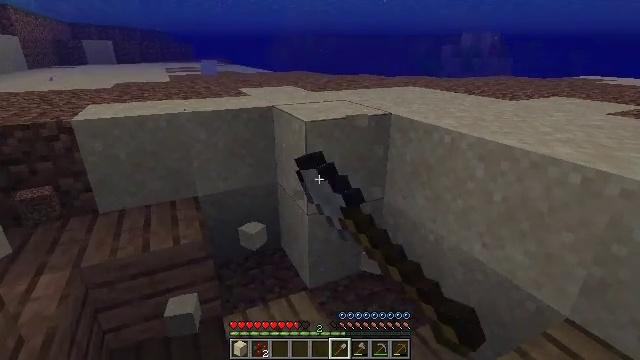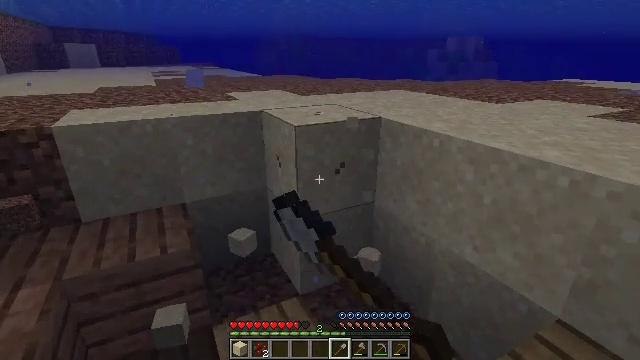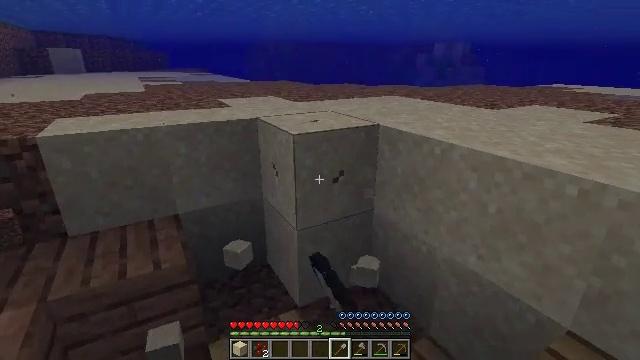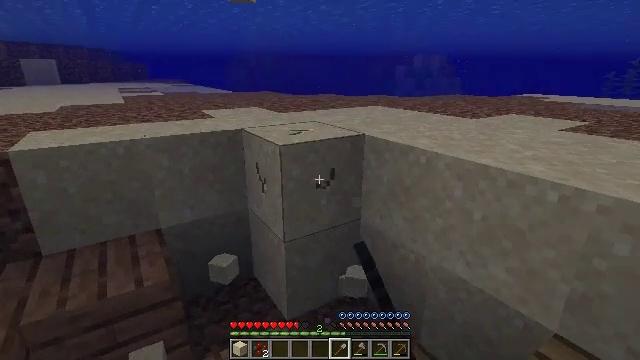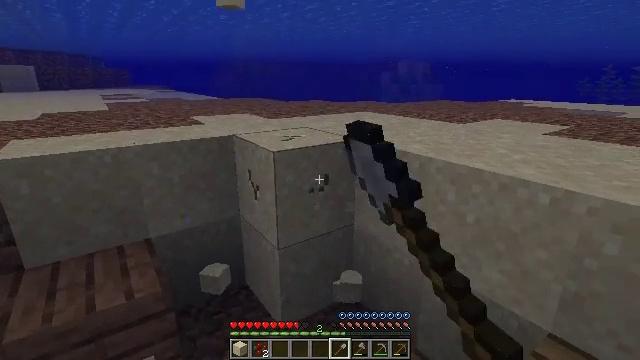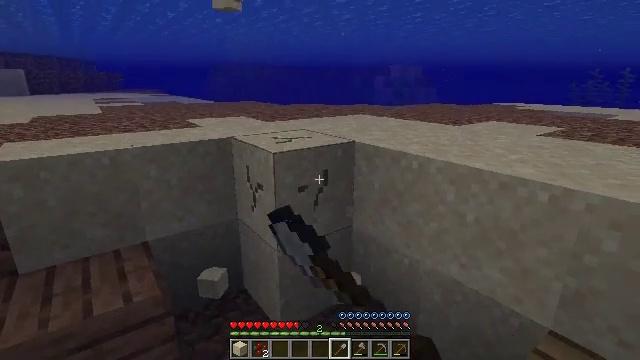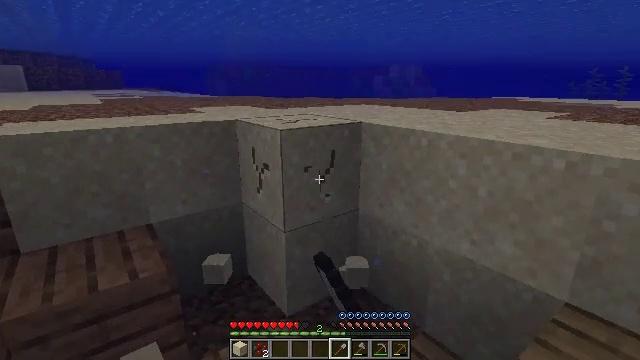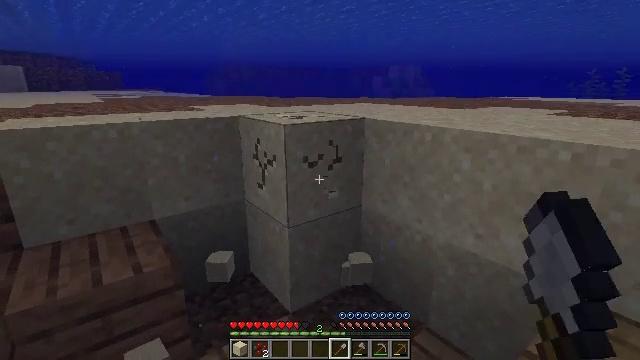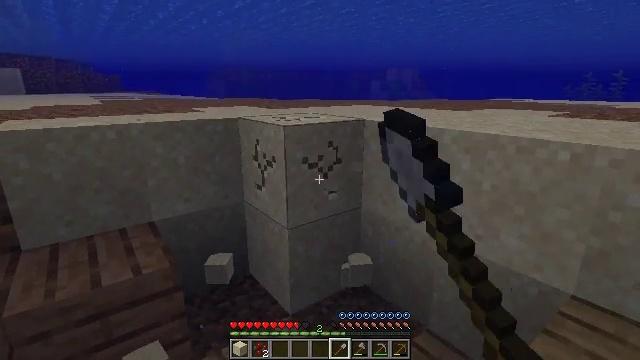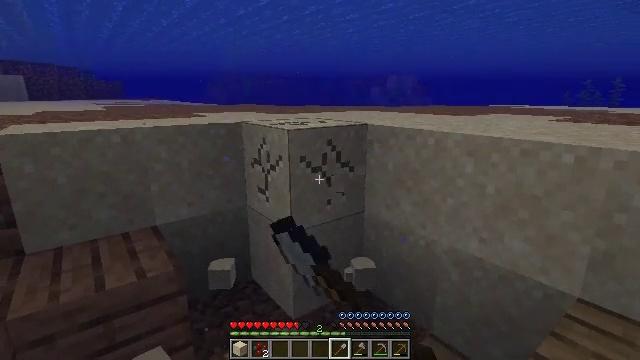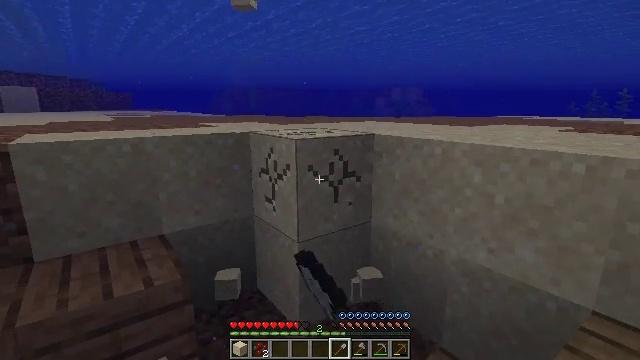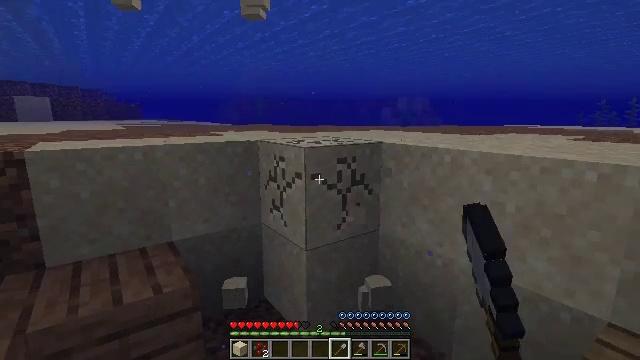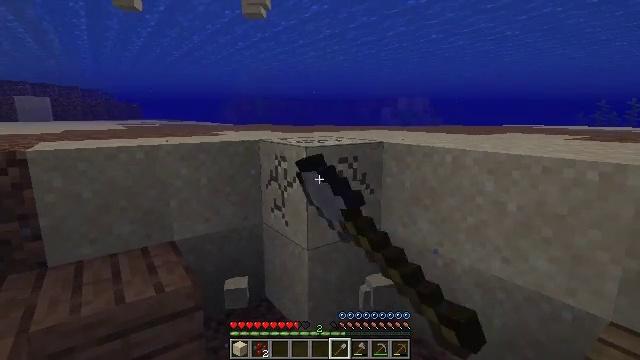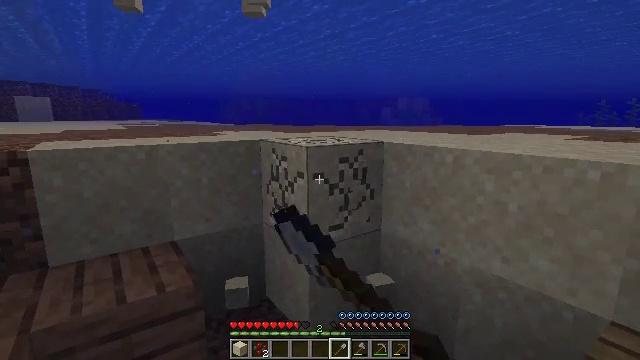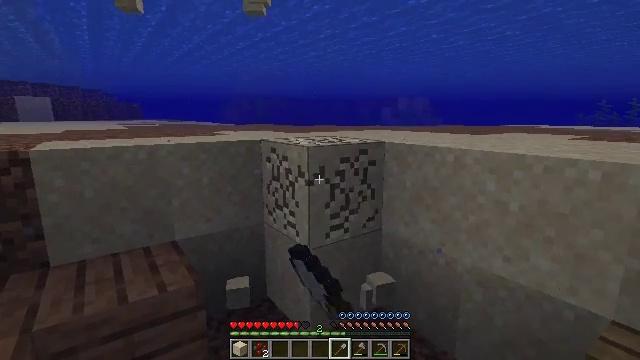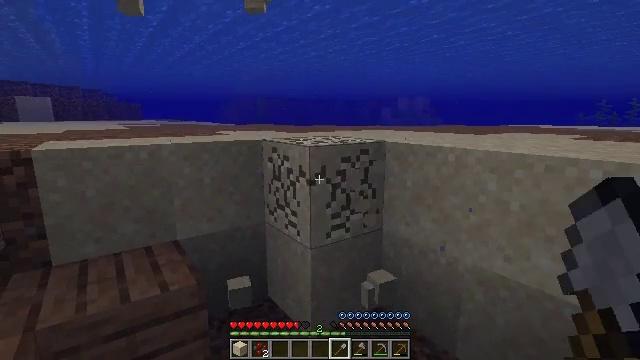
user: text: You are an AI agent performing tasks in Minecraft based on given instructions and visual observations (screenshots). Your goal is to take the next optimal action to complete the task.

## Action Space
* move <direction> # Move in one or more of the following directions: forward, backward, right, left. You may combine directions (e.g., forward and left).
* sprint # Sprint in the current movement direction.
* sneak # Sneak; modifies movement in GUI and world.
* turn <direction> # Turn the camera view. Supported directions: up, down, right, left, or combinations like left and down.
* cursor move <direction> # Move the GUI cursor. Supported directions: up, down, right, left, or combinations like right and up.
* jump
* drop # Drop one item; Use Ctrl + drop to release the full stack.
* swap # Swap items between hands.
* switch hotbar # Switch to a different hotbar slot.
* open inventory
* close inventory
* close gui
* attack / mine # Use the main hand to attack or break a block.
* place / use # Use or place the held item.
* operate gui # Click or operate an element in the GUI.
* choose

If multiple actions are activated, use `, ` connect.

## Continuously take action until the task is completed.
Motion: motion action
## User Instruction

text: Mine sand by the water.
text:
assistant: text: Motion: move left, turn right, attack / mine
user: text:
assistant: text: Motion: move back and move left, turn right, attack / mine
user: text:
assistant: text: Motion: move back and move left, turn right and up, attack / mine
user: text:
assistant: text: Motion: move back and move left, sneak, turn right and up, attack / mine
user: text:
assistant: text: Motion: move back and move left, sneak, turn right, attack / mine
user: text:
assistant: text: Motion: move back, sneak, attack / mine
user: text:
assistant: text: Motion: sneak, attack / mine
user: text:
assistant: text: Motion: sneak, attack / mine
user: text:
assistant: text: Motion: sneak, turn up, attack / mine
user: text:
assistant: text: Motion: sneak, turn up, attack / mine
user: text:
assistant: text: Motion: sneak, turn left and up, attack / mine
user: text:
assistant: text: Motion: sneak, attack / mine
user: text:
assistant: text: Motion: sneak, attack / mine
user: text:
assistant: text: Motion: sneak, attack / mine
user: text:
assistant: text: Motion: sneak, attack / mine
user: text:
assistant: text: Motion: sneak, attack / mine
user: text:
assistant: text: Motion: sneak, attack / mine
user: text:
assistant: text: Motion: sneak, attack / mine
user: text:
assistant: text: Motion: sneak, attack / mine
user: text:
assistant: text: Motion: sneak, turn down, attack / mine
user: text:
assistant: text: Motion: sneak, turn down, attack / mine
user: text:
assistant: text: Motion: sneak, turn down, attack / mine
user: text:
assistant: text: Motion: sneak, turn down, attack / mine
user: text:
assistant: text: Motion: sneak, attack / mine
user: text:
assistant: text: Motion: sneak, attack / mine
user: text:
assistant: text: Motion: sneak, attack / mine
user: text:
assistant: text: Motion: sneak, attack / mine
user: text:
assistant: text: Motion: sneak, attack / mine
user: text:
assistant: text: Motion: sneak, attack / mine
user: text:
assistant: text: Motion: sneak, attack / mine